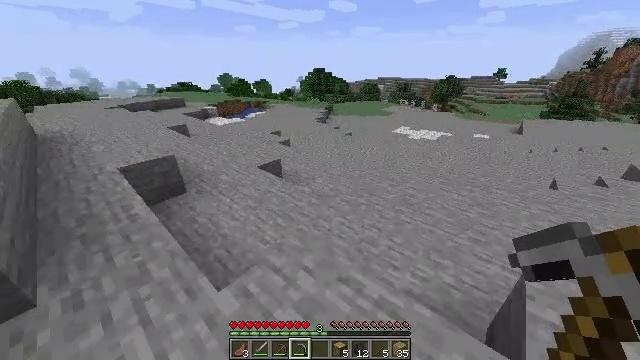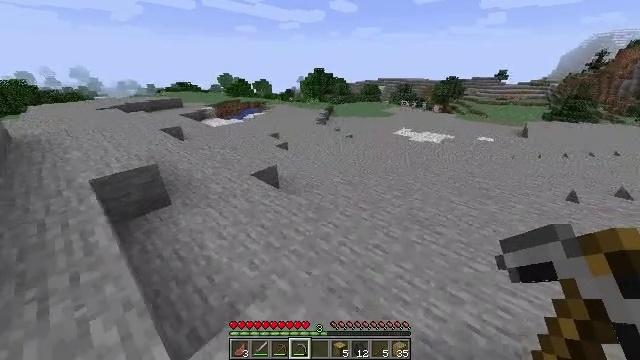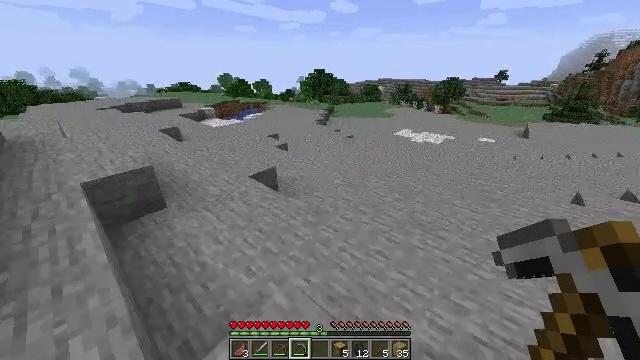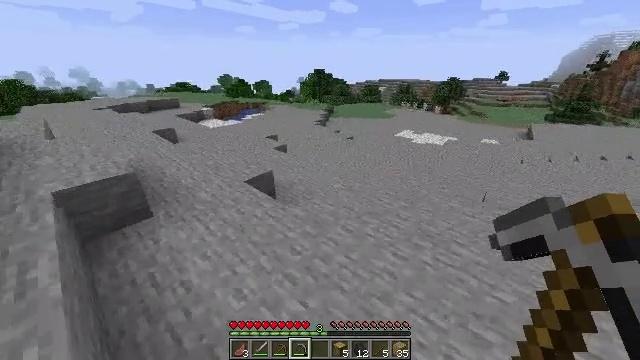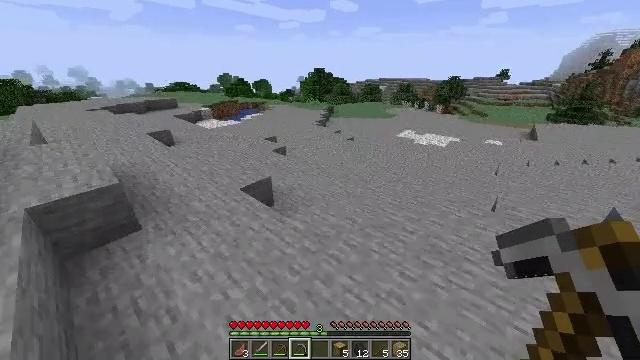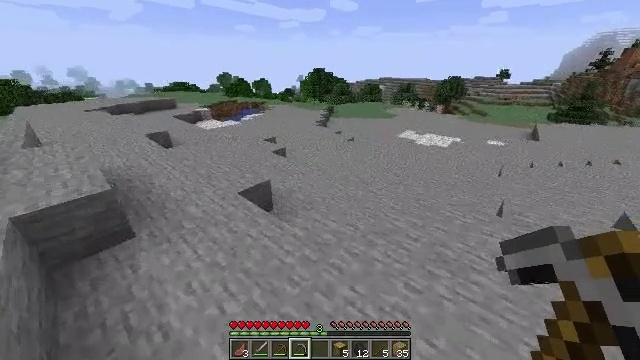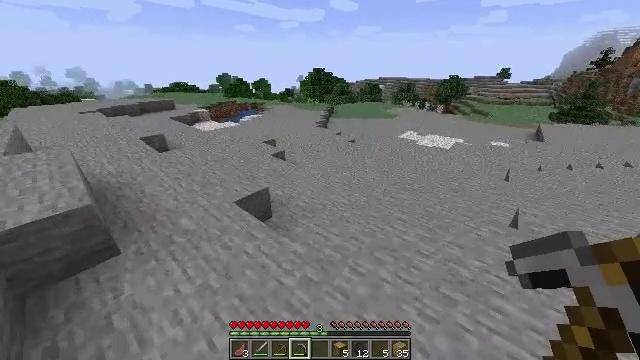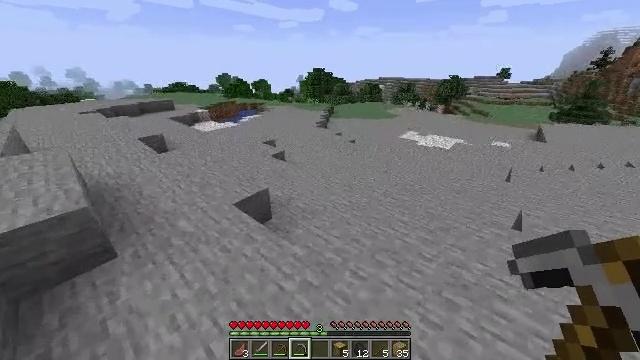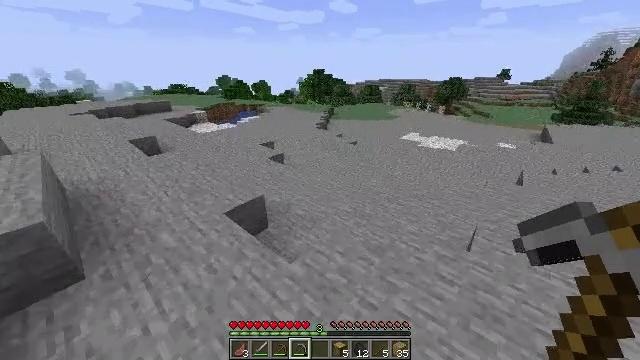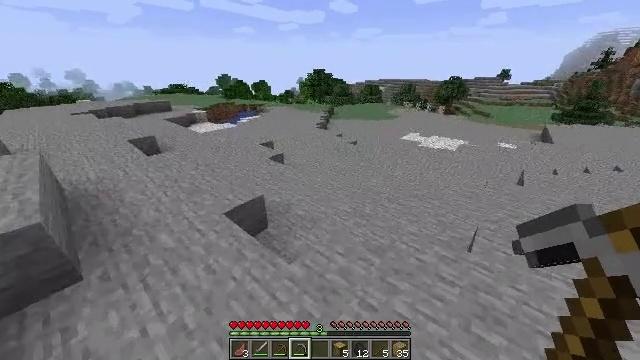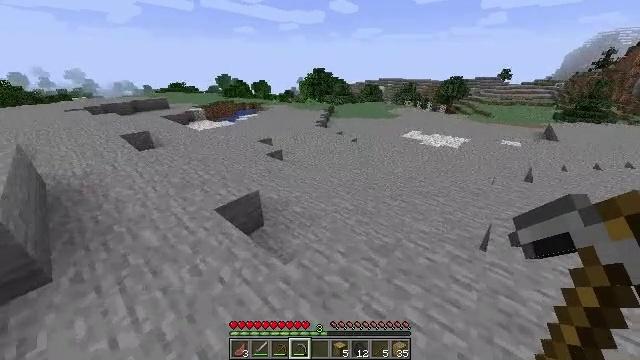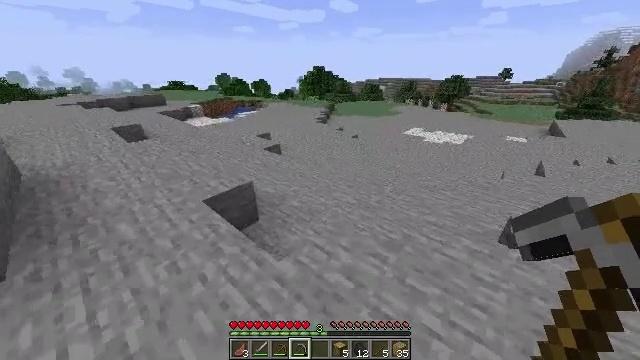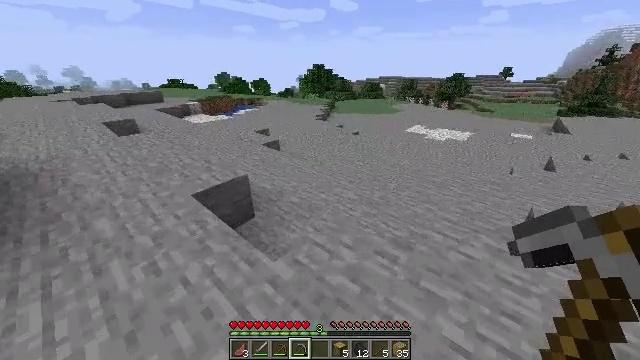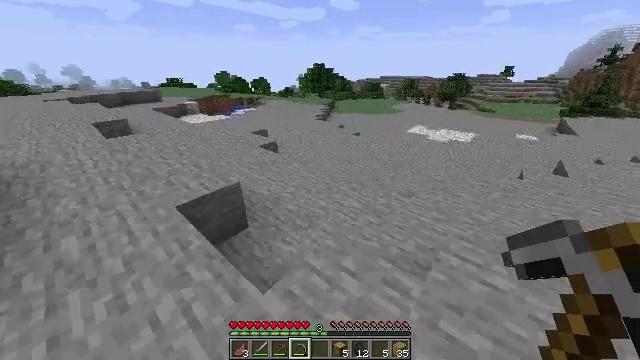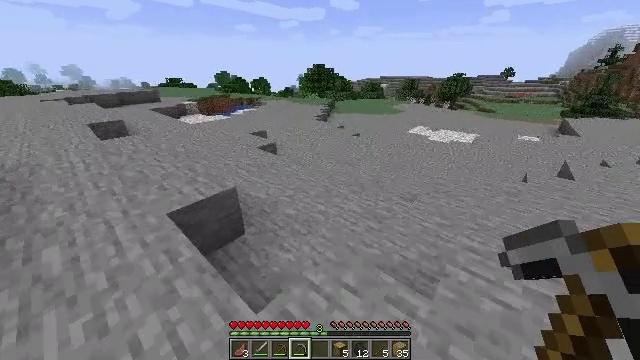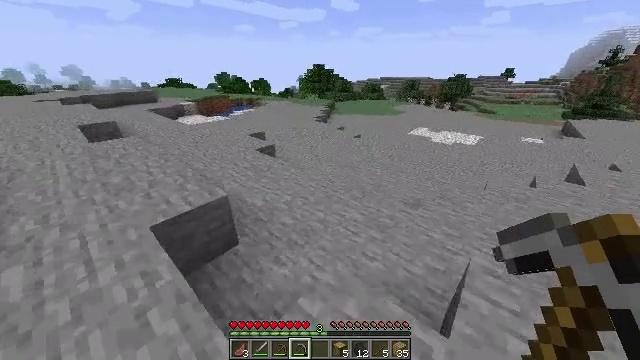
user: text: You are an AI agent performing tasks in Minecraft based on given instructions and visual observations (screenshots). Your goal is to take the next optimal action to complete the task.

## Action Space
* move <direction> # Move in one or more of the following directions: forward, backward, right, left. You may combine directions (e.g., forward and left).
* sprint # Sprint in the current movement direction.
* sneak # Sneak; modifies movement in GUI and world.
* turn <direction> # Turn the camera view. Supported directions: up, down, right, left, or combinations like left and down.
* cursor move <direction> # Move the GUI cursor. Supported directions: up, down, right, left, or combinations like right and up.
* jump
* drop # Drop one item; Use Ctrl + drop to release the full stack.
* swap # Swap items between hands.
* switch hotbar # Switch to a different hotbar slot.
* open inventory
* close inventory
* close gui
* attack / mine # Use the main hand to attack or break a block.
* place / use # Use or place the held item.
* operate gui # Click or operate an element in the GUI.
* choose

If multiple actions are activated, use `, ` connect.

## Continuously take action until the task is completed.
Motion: motion action
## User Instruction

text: Break the white bed to relocate it.
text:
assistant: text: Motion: move forward
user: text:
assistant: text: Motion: move forward
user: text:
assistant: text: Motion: move forward
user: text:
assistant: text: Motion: move forward
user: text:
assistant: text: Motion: move forward
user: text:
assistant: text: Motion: move forward
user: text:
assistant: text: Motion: move forward
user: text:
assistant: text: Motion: move forward
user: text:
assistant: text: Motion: move forward
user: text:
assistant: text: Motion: move forward
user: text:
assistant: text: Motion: move forward
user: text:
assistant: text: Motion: move forward
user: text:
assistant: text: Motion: move forward
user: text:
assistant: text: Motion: move forward
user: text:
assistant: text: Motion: move forward
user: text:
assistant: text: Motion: move forward
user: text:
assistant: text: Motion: move forward
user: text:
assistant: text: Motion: move forward, turn right
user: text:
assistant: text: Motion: move forward, turn right
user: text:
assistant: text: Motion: move forward, turn right
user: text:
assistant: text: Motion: move forward, turn right and down
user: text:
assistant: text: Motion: move forward, turn right
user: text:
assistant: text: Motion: move forward
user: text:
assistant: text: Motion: move forward
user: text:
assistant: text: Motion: move forward
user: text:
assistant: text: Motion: move forward
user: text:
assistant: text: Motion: move forward
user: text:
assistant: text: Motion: move forward
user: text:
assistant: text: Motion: move forward
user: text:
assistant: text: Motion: move forward